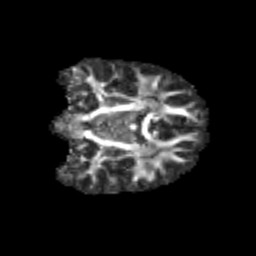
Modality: FA
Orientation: coronal
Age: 10
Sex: female
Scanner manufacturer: siemens
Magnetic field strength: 3 T
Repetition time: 3.8 s
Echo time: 0.07 s